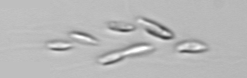
Label: Dinobryon